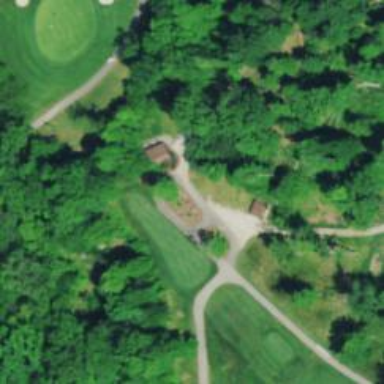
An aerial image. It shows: Service road used as golf cart path.